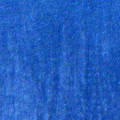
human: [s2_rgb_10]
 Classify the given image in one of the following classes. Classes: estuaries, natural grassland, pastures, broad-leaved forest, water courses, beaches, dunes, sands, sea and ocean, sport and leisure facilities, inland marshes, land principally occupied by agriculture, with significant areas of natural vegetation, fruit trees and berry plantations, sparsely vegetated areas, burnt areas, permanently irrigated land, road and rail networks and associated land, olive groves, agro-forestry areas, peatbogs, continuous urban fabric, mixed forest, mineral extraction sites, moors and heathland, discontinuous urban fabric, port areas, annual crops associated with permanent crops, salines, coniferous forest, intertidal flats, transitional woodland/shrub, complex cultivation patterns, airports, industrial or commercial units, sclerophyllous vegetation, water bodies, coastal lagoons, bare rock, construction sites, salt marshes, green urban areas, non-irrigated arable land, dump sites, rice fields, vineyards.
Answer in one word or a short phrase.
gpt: sea and ocean